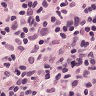
Metastatic tissue present: no